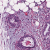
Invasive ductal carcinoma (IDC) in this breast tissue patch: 1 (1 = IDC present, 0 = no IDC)